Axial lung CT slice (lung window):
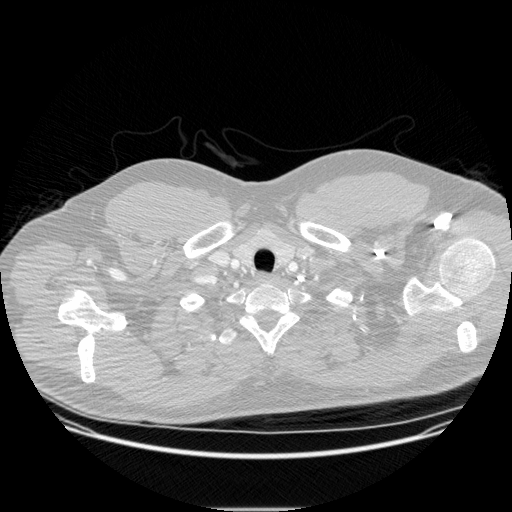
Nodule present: no